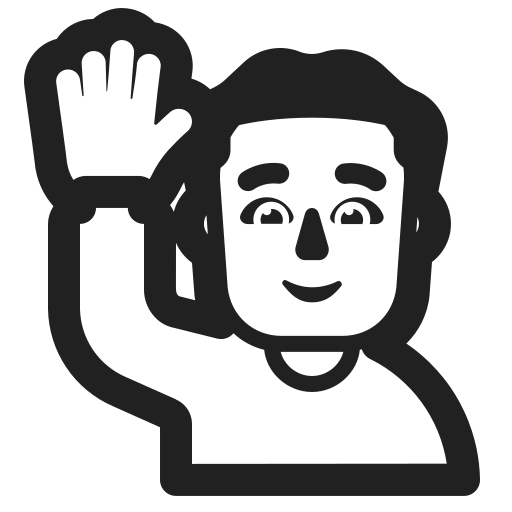
man raising hand high contrast default